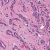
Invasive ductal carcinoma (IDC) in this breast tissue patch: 1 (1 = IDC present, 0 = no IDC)